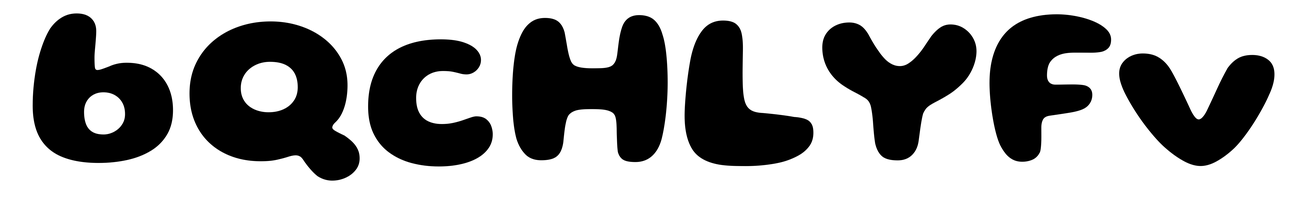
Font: Gluten_Bold